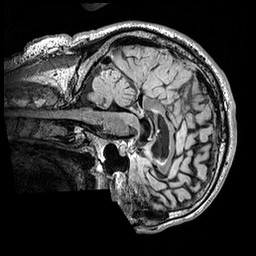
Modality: FLAIR
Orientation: sagittal
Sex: male
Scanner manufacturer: siemens
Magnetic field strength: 3 T
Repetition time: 5 s
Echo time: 0.395 s